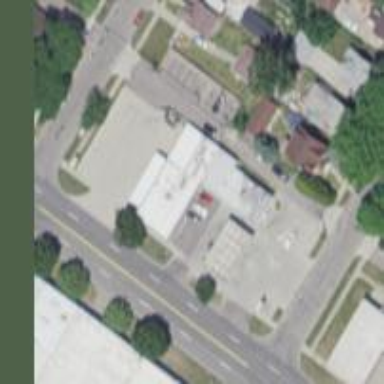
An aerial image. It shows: Convenience shop.